Field crop: maize
Growth stage: 2
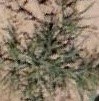
Species: salsola